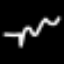
Label: squiggle